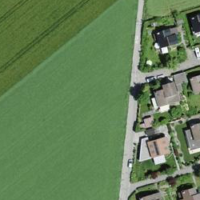
EUNIS habitat code: 52
Species observed at this site:
Ribes nigrum
Ficus carica